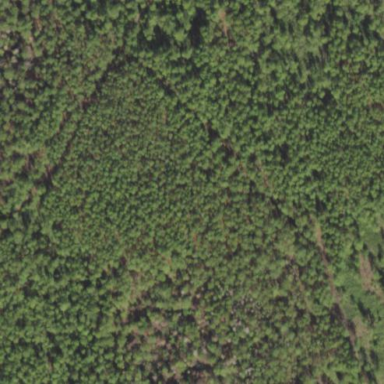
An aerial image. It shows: Woodland with needle-leaved trees.